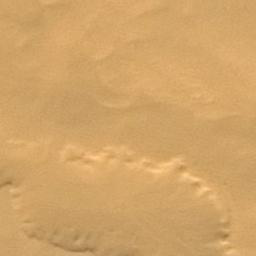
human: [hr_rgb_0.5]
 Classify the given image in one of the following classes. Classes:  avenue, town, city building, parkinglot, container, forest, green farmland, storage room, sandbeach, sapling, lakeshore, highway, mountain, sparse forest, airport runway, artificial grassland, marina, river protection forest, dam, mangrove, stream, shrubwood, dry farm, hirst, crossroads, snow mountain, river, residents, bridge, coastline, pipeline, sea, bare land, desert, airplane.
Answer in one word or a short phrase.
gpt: desert